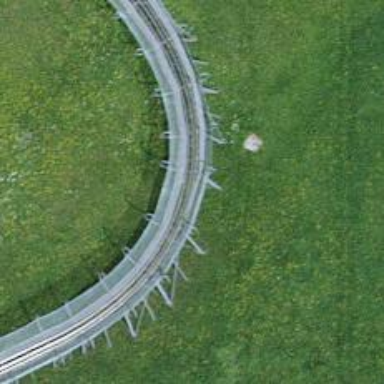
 popular attraction with summer toboggan."